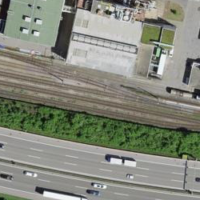
EUNIS habitat code: 57
Species observed at this site:
Corvus corone